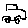
Label: car